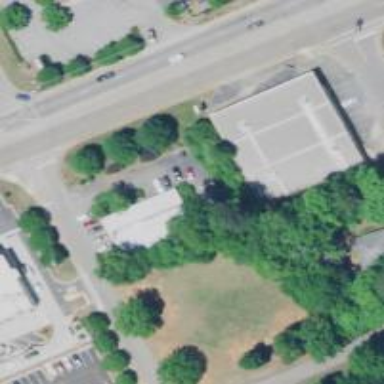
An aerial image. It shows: Veterinary facility.